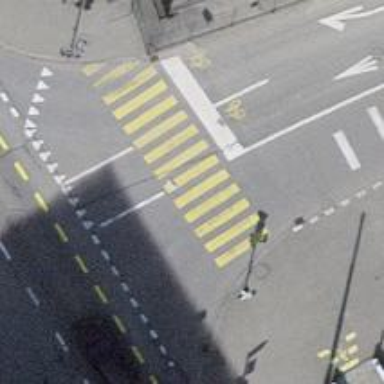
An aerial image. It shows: Crossing with traffic signals.